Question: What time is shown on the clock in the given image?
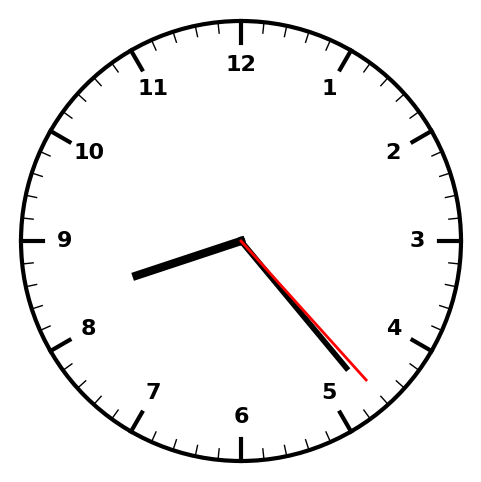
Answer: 08:23:23